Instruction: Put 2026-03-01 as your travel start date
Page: home
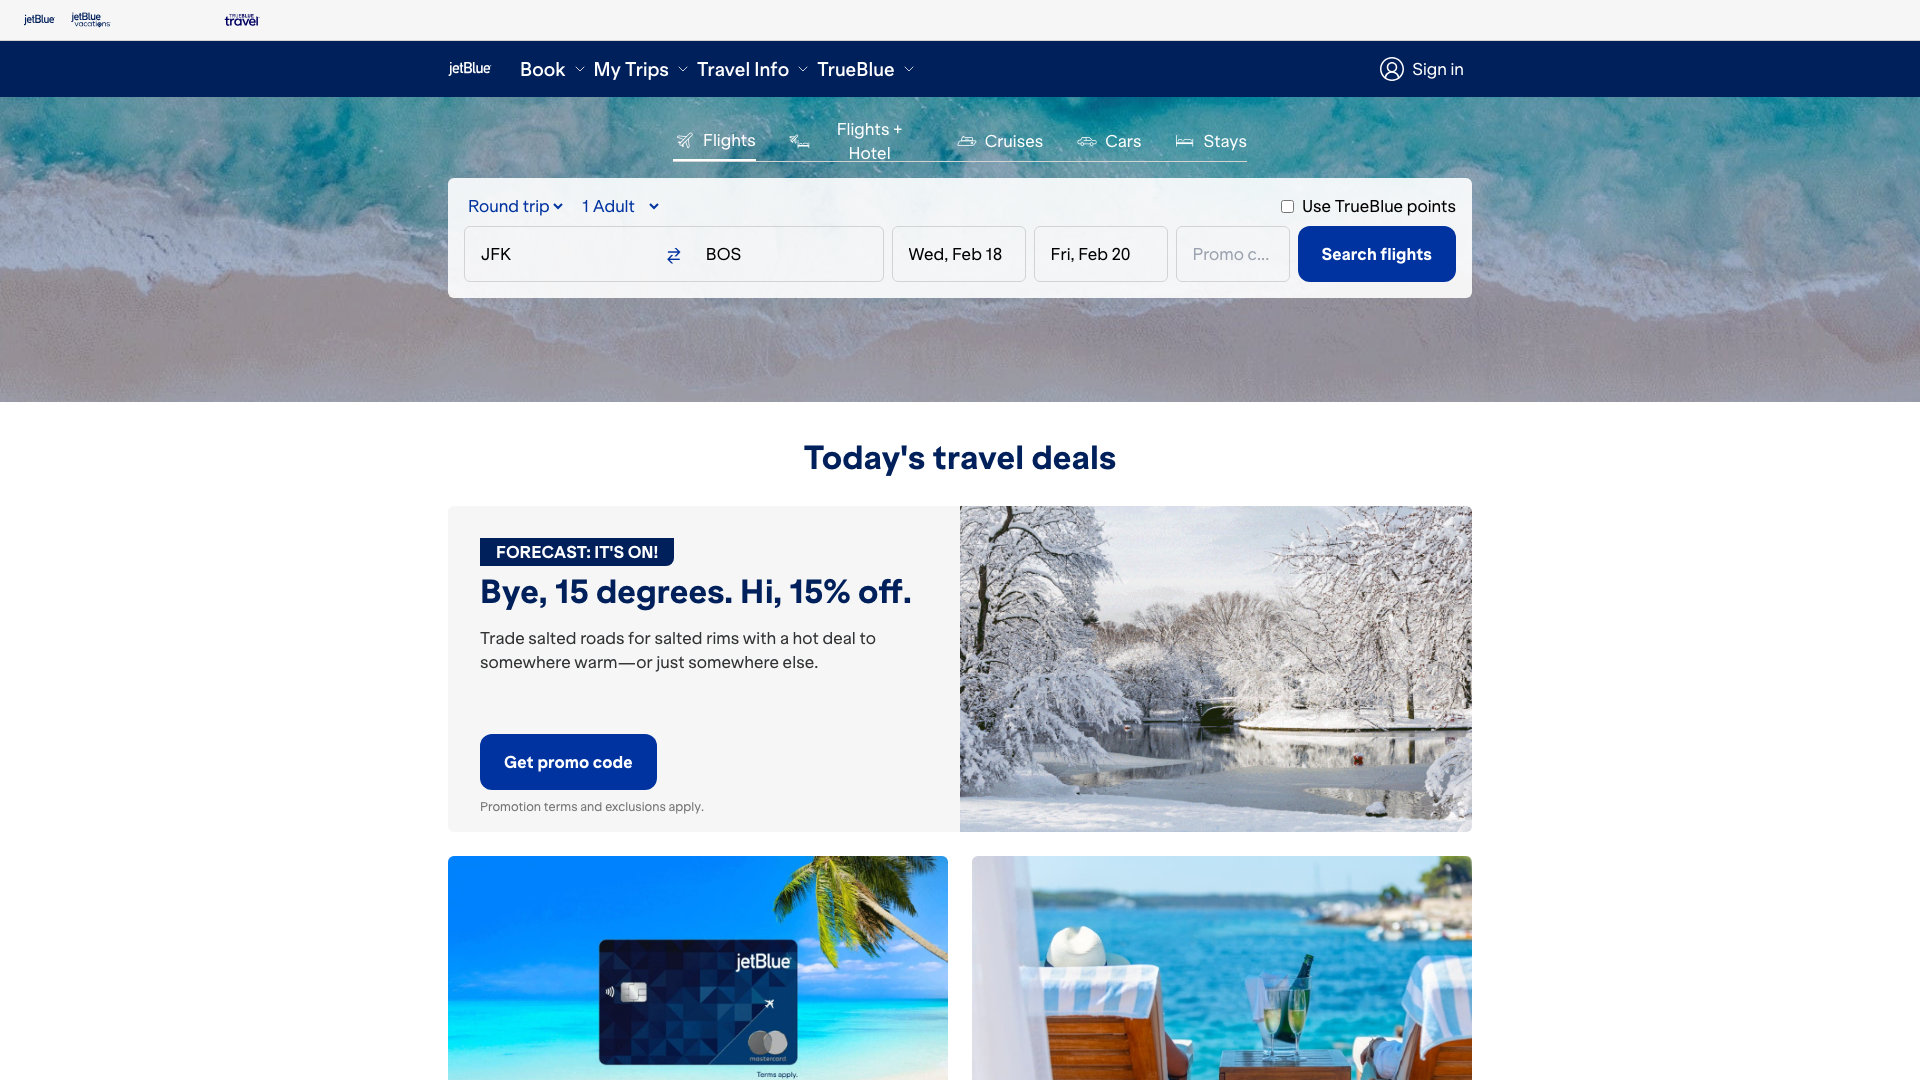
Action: type